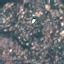
Label: Residential